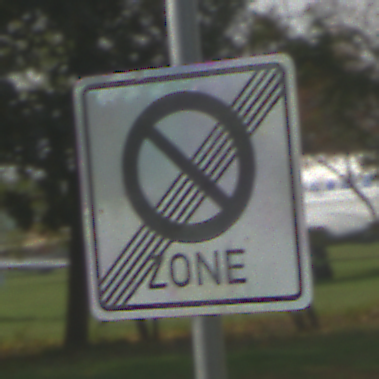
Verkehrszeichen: EndeEingeschraenktesHalteverbotZone
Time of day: MorningAfternoon
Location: Outdoor (Suburban)
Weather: PartlyCloudy
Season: NotSpecified
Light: Natural